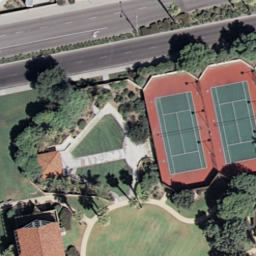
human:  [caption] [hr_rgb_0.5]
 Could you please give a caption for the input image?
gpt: There are two tennis courts surrounded by some plants .

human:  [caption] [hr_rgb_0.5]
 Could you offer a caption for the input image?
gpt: Two tennis courts arranged neatly with some plants surrounded .

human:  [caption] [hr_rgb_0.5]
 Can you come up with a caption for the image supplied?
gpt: There are two tennis courts arranged neatly and surrounded by some plants .

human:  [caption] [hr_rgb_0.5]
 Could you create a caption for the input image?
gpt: Two tennis courts are surrounded by some plants .

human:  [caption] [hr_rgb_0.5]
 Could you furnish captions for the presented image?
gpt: There are two tennis courts arranged neatly and surrounded by some plants .